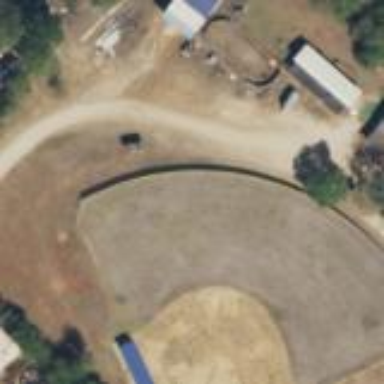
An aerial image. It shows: Softball pitch for leisure sports.